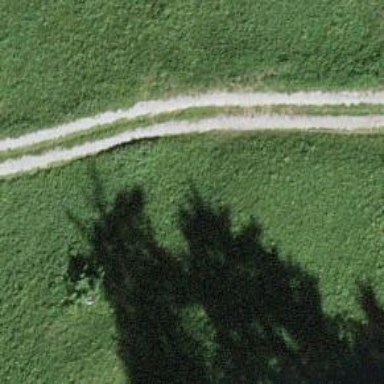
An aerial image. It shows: Track with grade 3 surface.